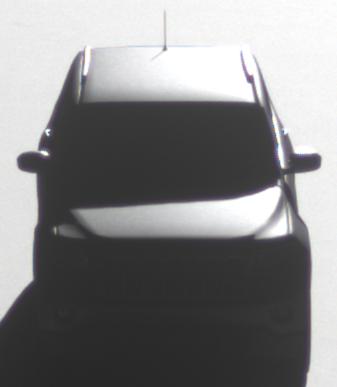
Make: Jeep
Model: Grand Cherokee
Detailed model: WK2
Model produced from: 2010
Model produced until: 2021
Doors: 5
Color: gray
Road condition: dry road
Daytime: morning or afternoon
Contrast: high contrast